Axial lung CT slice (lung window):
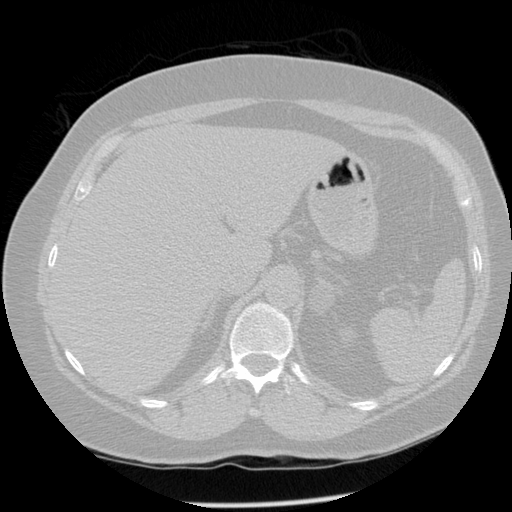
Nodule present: no